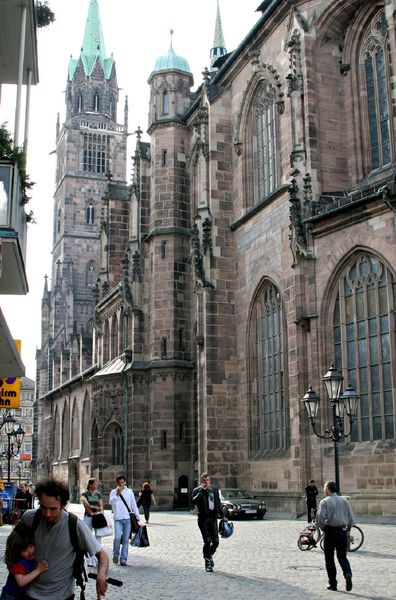
Titel: Hallenchor von St. Lorenz in Nürnberg
Künstler: Konrad Heinzelmann
Standort: Nürnberg, St. Lorenz (EU - D - B)
Schlagwörter: blau, dunkel, himmel, mann, schatten, gelb, grün, menschen, stadt, fenster, glas, grau, lampe, laterne, straße, weiss, dach, gebäude, rot, ornament, architektur, spitze, stein, steine, kirche, kind, gotik, turm, balkon, fassade, geschäft, passanten, pflaster, farbe, fußgänger, auto, foto, fotografie, fugen, schild, türme, dom, kupfer, kopfsteinpflaster, münster, kathedrale, fahrrad, portal, sandstein, seitenschiff, spitzbogen, straßenlampe, wien, westen, prag, westturm, stefan, stitzbogen, motoradhelm, augo, gsasse